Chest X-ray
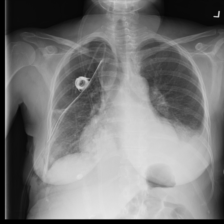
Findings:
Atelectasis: negative
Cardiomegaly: positive
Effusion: positive
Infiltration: negative
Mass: negative
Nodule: negative
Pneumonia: negative
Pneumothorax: positive
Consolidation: negative
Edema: negative
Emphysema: positive
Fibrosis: negative
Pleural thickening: negative
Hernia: negative